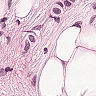
Metastatic tissue present: yes